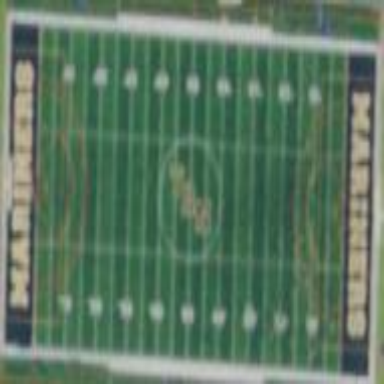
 suitable for American football and soccer."